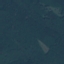
Land use / land cover: Forest